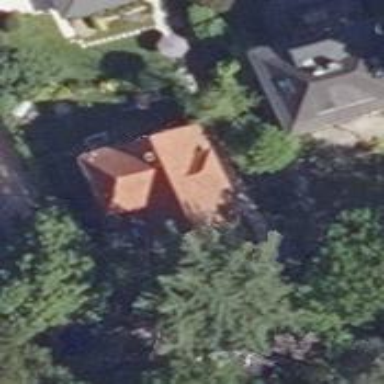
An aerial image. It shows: Detached building.